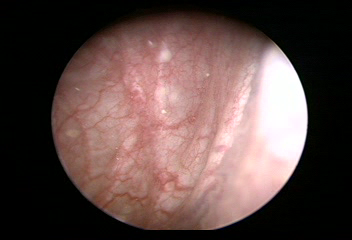
Modality: WLC
Class: Normal mucosa
Bladder cancer association: No